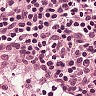
Metastatic tissue present: no